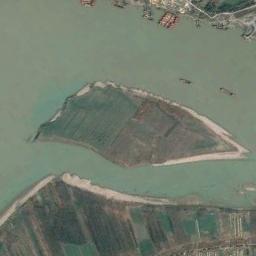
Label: island